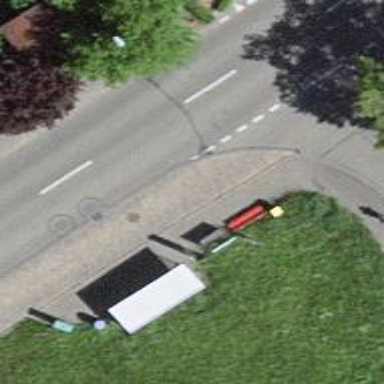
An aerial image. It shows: Red bench.